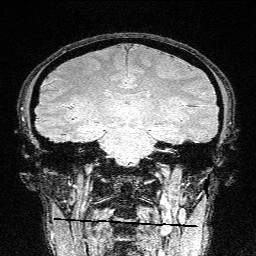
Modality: FLASH
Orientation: sagittal
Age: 31
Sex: female